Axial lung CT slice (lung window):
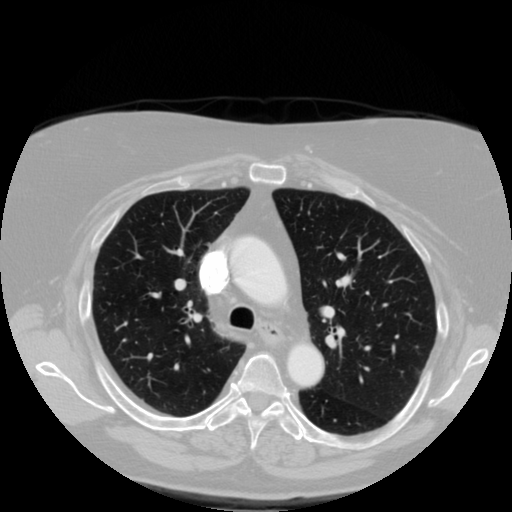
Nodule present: no